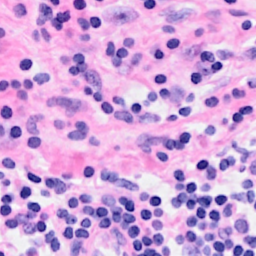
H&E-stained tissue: Breast